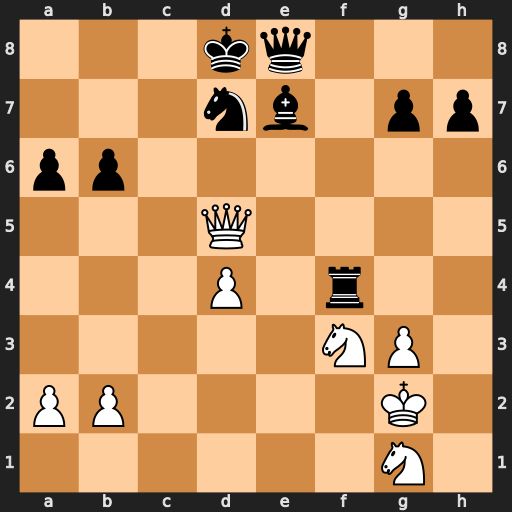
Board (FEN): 3kq3/3nb1pp/pp6/3Q4/3P1r2/5NP1/PP4K1/6N1
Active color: w
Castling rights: -
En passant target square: -
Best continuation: Qa8+ Kc7 Qxe8